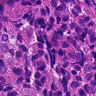
Metastatic tissue present: yes